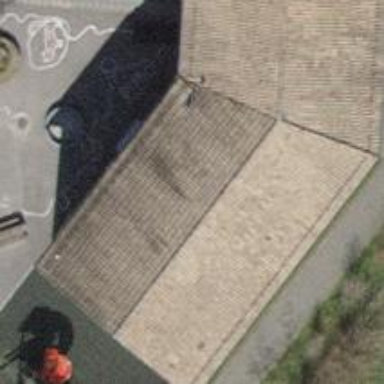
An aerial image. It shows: Kindergarten building that is part of school.